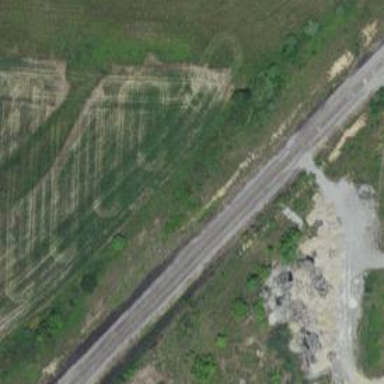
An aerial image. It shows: Railway track.